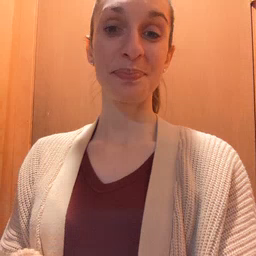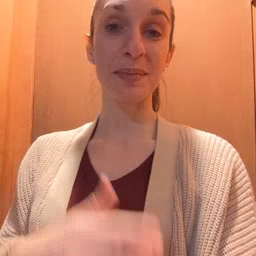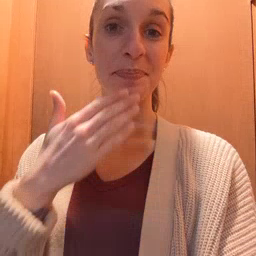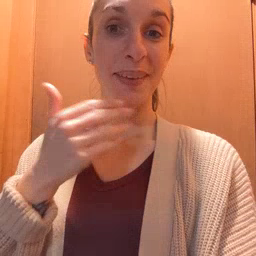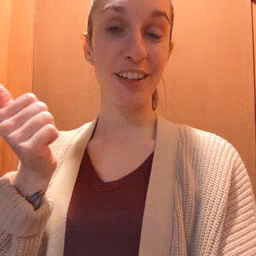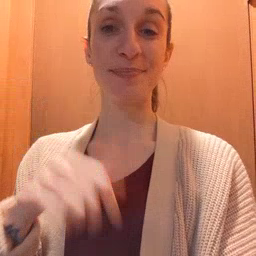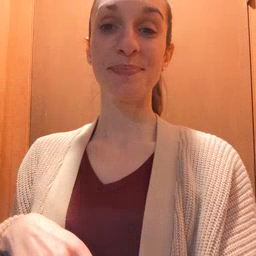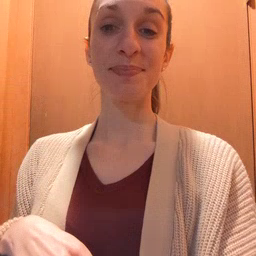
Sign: better